Question: I have a JArray that looks like this:

I'm using the code below to get the intended result: '<PHONE>:<PHONE>,<PHONE>:<PHONE>'.
Can I clean this up with Linq? How?
'''
public static string GiveClientCampaignParam(JArray myArray)
{
StringBuilder sb = new StringBuilder();
foreach (var arrayItem in myArray)
{
string clientId = arrayItem["ClientId"].ToString();
string campaignId = arrayItem["CampaignId"].ToString();
sb.Append(clientId + ":" + campaignId + ",");
}
sb.Remove(sb.Length - 1, 1);
return sb.ToString();
}
'''
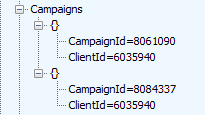
Answer: Using <URL> to project the JArray element to a string:
'''
public static string GiveClientCampaignParam(JArray myArray)
{
return string.Join(",", myArray.Select(j => $"{j["ClientId"]}:{["CampaignId"]}"));
}
'''
Using <URL> also means you don't need to subtract the additional comma from the end.